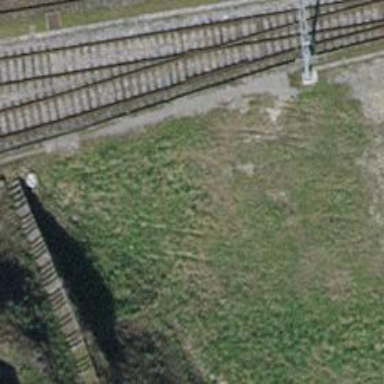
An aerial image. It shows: Railway buffer stop.